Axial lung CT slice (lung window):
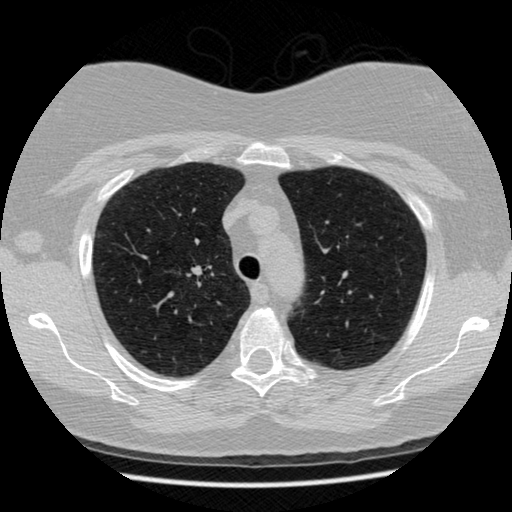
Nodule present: no